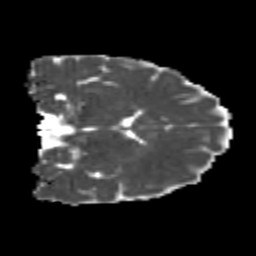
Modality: MD
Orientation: coronal
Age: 22
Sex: female
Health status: healthy
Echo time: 0.074 s